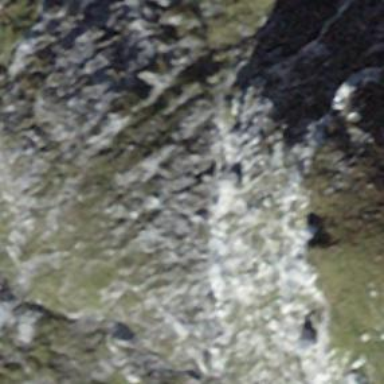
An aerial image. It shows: Cliff in nature.